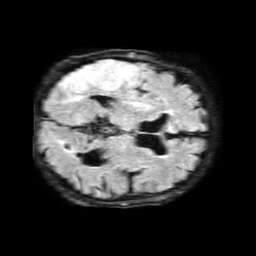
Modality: FLAIR
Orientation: axial
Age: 81
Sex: male
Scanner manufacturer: philips
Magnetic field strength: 1.5 T
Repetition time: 6 s
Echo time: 0.102 s